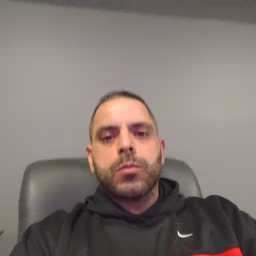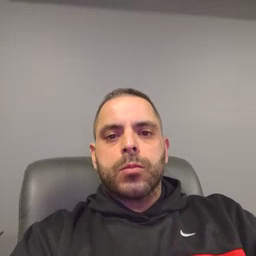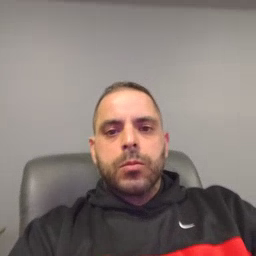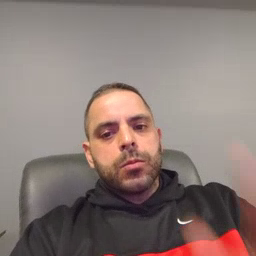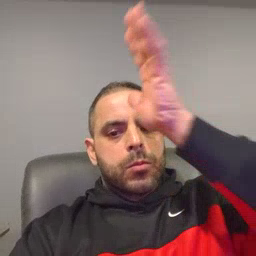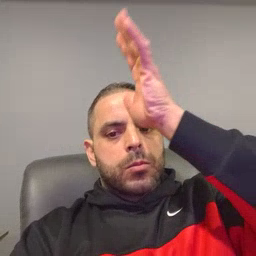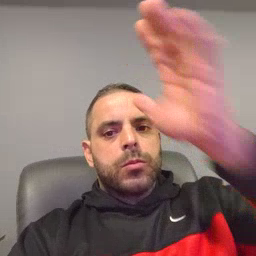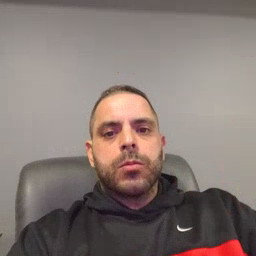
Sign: dad